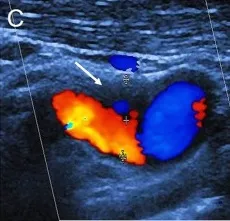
The results of different imaging during the first hospitalization. Second CDFI showed a hypoechoic mass was attached to the anterior wall of initial segment of the right ICA (arrow).
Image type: radiology (ultrasound)